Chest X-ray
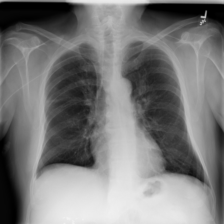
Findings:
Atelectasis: negative
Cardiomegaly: negative
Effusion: negative
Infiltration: negative
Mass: negative
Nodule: negative
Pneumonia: negative
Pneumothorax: negative
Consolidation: negative
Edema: negative
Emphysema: negative
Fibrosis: negative
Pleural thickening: positive
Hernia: negative